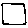
Label: square